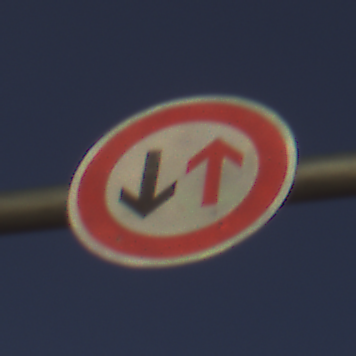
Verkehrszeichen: VorrangDesGegenverkehrs
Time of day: SunriseSunset
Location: Outdoor (Nature)
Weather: PartlyCloudy
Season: NotSpecified
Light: Natural